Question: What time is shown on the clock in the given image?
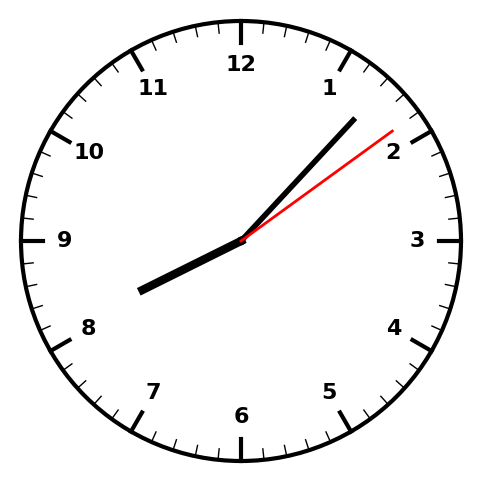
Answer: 08:07:09